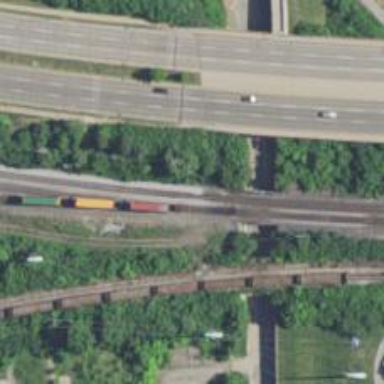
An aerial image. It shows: Junction on the railway.